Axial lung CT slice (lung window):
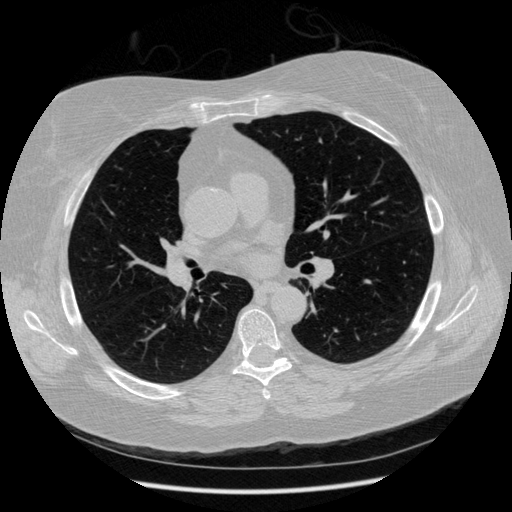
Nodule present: no